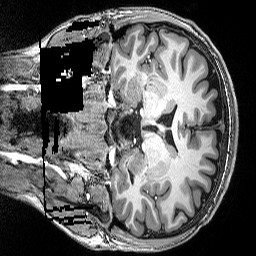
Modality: T1w
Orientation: coronal
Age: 19
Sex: male
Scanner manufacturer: siemens
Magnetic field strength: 3 T
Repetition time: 2.5 s
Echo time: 0.00343 s